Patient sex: M
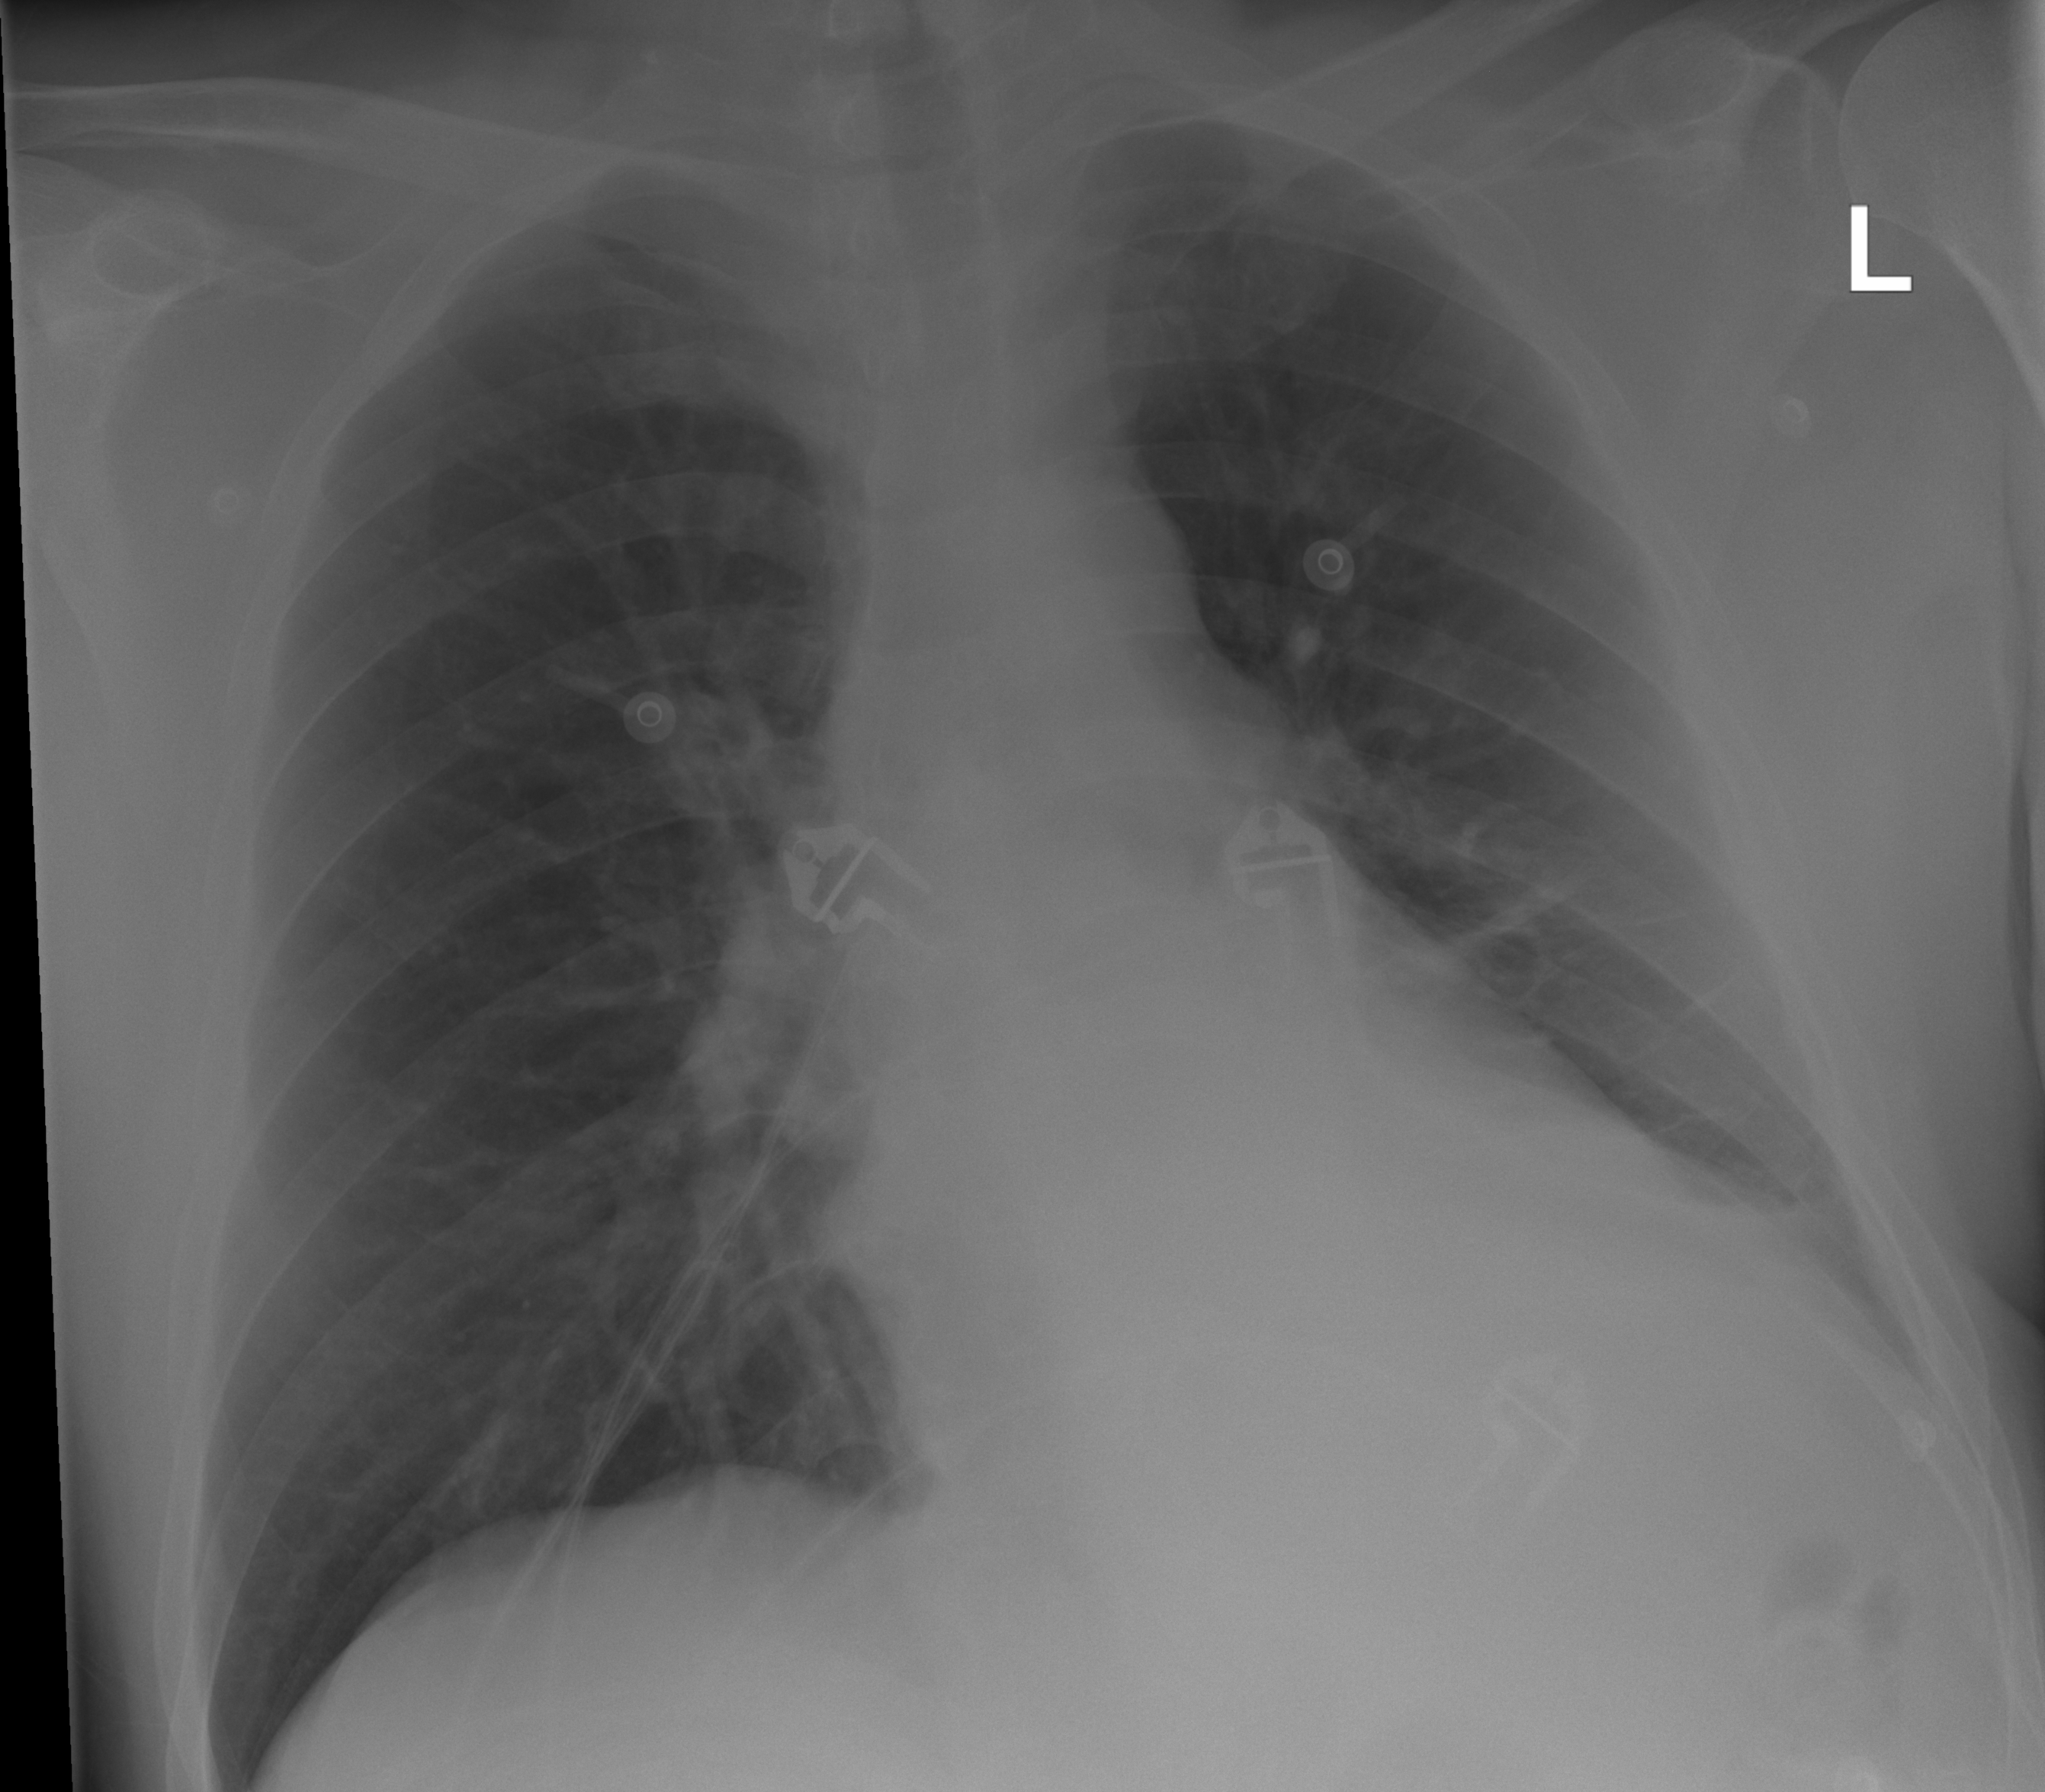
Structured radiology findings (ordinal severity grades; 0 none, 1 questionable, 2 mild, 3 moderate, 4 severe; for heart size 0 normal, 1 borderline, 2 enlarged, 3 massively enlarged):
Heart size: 0
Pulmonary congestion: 0
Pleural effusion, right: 0
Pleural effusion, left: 1
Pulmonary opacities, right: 0
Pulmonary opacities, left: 0
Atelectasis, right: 0
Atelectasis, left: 1